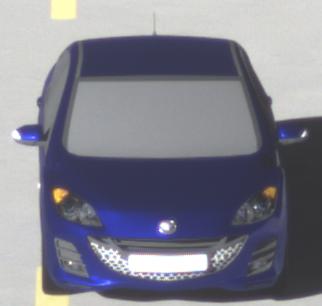
Make: Mazda
Model: 3 1.6
Detailed model: 3 (BL)
Model produced from: 2009/05
Model produced until: 2010/12
Doors: 5
Color: blue
Road condition: dry road
Daytime: morning or afternoon
Contrast: high contrast